Aerial crown-view tile of a tropical tree (Barro Colorado Island, Panama), acquired 20250124:
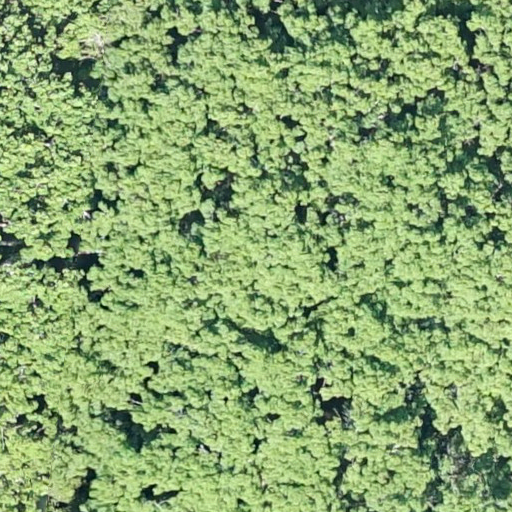
Species: Ceiba pentandra
GBIF accepted scientific name: Ceiba pentandra
Crown area: 945.186 m²